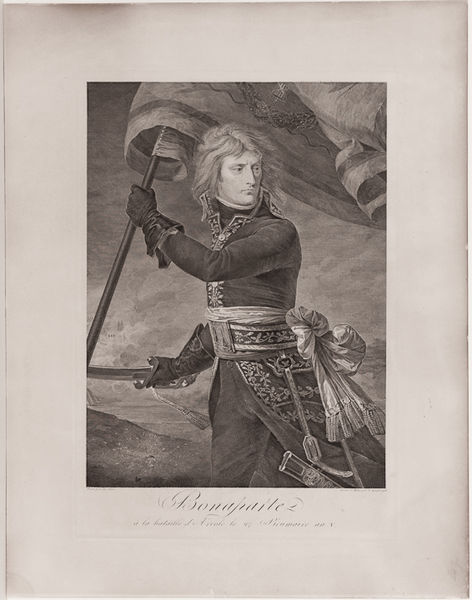
Titel: Bonaparte at Arcole
Künstler: Giuseppe Longhi
Standort: Amherst (Massachusetts, USA)
Institution: Mead Art Museum, Amherst College
Schlagwörter: handschuh, haare, fahne, hands, military, napoleon, soldier, sword, white, belt, black, collar, grey, hair, portrait, print, schwert, glove, clouds, man, sky, landscape, sea, ship, costume, ribbon, sash, stand, uniform, drawing, illustration, sketch, kräftig, battle, revolution, stärke, sailor, wind, flag, ink, pencil, cloth, warrior, bonaparte, gloves, französisch, general, victory, hari, power, kampf, unifrom, sabre, scabbard, captain, leader, fighter, flagpole, flagge, siege, flagbearer, pwer, sieg, renaissance, unabhängig, sturm auf die bastion, schweert